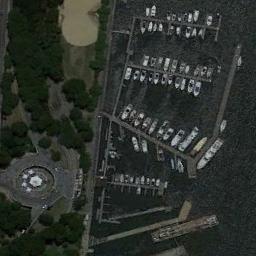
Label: harbor